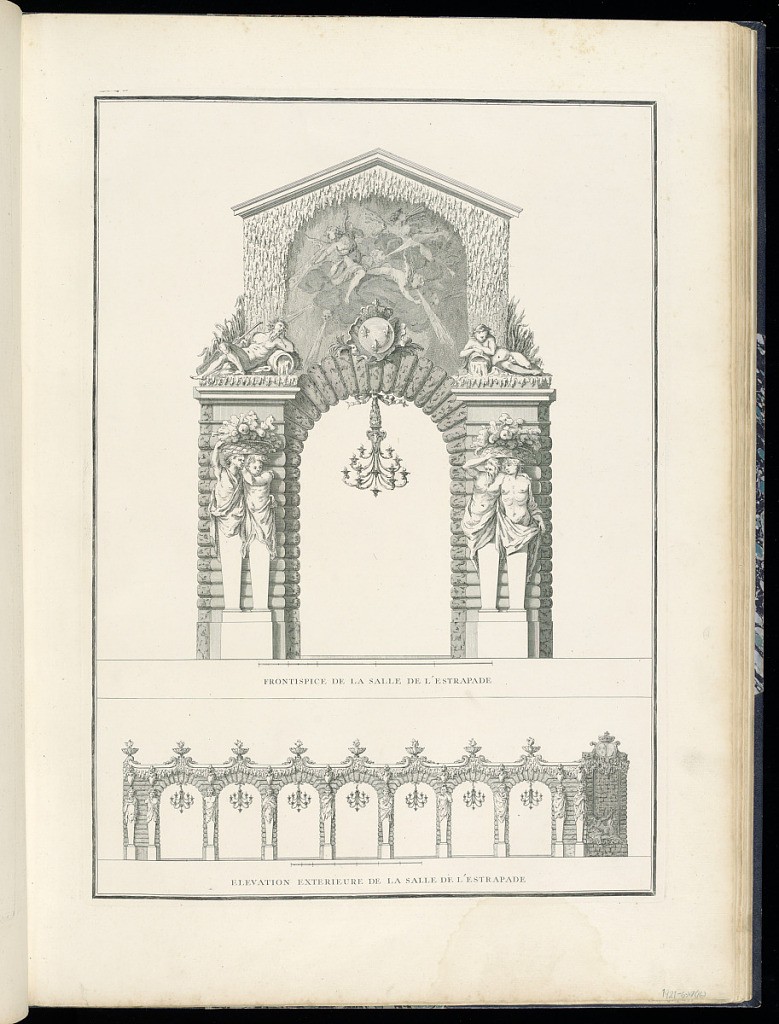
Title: Entryway and Exterior Elevation of the Room on the Place de l'Estrapade
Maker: Jean François Blondel, French, 1681–1756
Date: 1751
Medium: Engraving on laid paper
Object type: Bound print
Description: Entryway and elevation of the temporary structure set up on the Place de l'Estrapade for the celebrations in honor of the marriage of Louis Dauphin and Maria Teresa of Spain given on February 23-26, 1745. The structure has a grotto-like appearance, with a carved river god and nymph at the top of the entryway. The structure is rusticated and features terms at each post.